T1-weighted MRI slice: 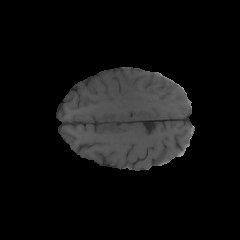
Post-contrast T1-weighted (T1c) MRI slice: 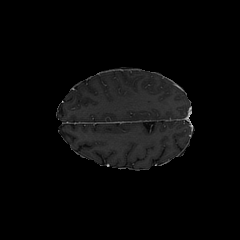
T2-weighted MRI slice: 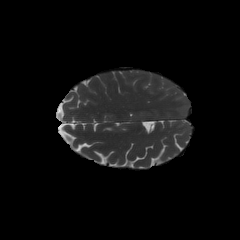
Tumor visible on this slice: no